Brain MRI, t2w sequence, axial 2D slice.
Patient: age 20, sex F, weight 90 kg, height 1.9 m
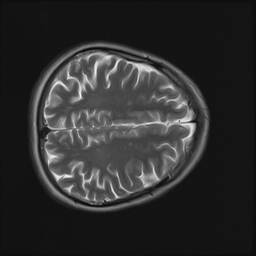